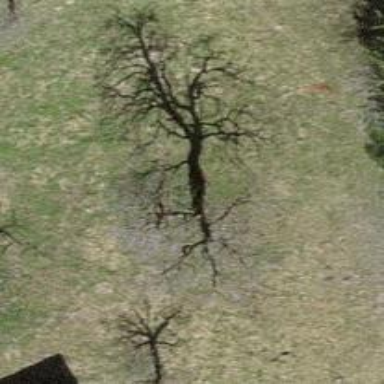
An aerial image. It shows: Beautiful tree in nature.